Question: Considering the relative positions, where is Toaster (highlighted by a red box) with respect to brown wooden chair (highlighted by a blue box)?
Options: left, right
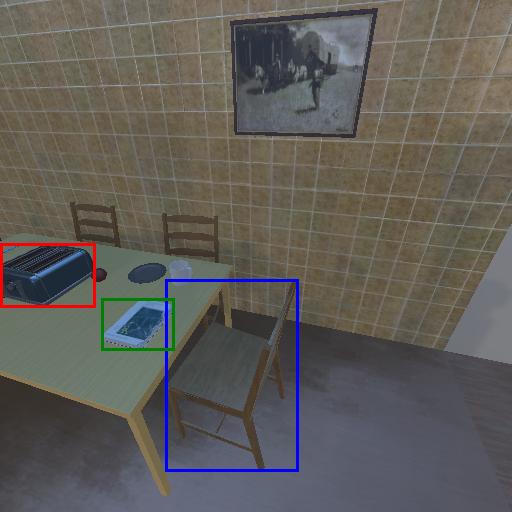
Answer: left